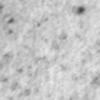
Label: no_change